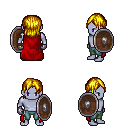
a pixel art fantasy rpg character, male body template, dark elf, purple skin, red cape, teal pants, blonde long bangs hairstyle, metal gloves, shield, four views (front, back, left, right), 2x2 character sprite sheet, small pixel art, hard edges, no anti-aliasing